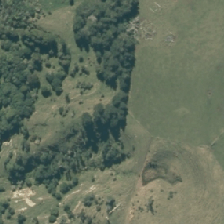
Land cover: low_producing_grassland